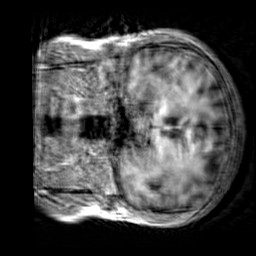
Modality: T1w
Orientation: coronal
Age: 32
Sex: male
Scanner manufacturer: siemens
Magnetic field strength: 3 T
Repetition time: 2.3 s
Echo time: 0.00303 s